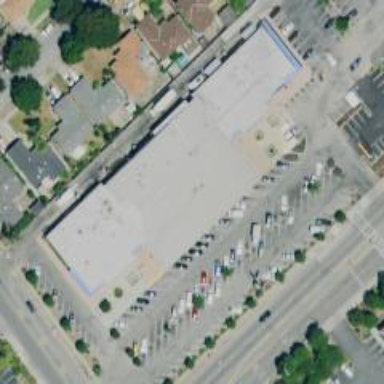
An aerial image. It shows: Supermarket.